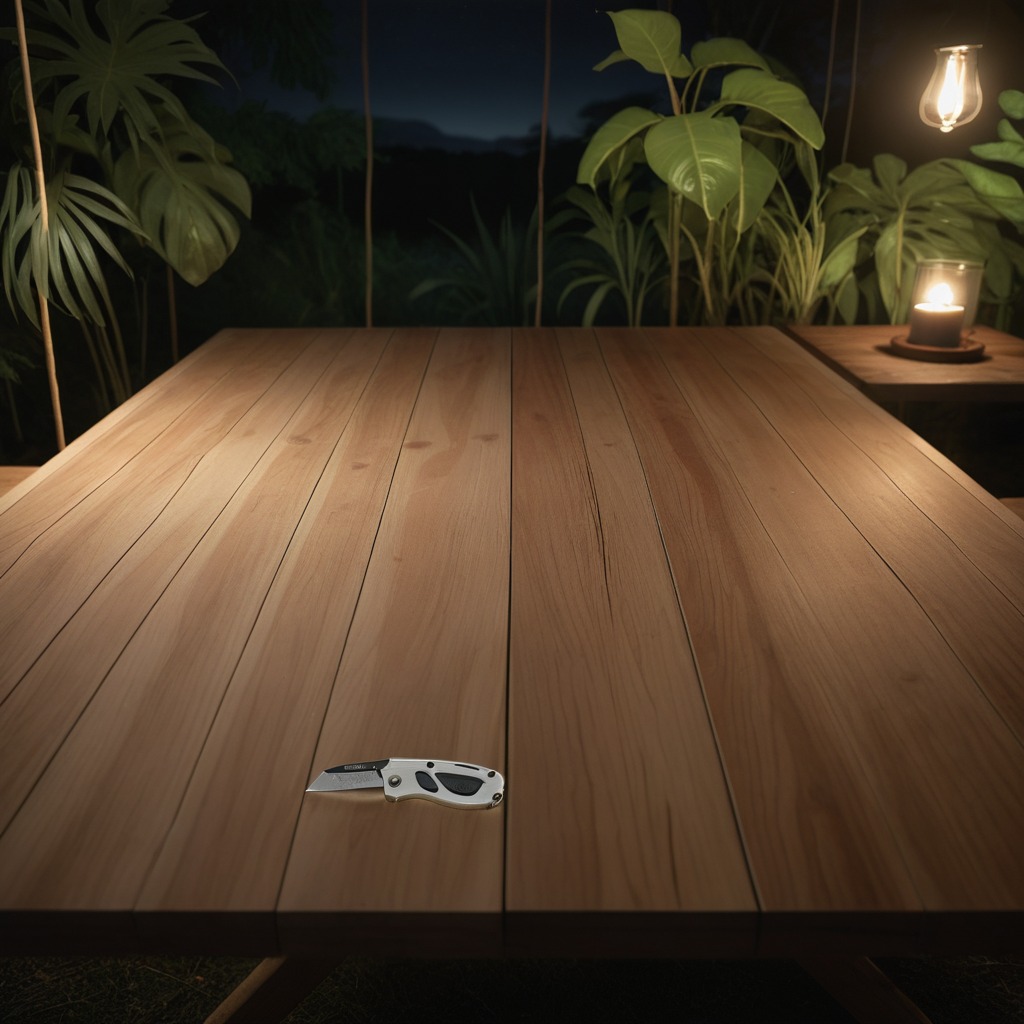
A utility knife lying on a wooden table inside a jungle field workshop tent at night